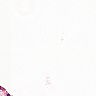
Metastatic tissue present: no